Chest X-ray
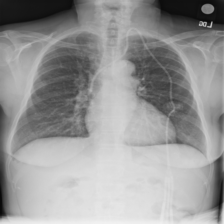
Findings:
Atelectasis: negative
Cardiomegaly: negative
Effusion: negative
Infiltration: negative
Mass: negative
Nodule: negative
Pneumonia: negative
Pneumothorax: negative
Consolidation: negative
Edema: negative
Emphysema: negative
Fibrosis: negative
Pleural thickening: negative
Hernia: negative